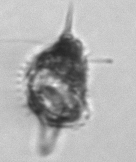
Label: Amylax